A scalogram (wavelet time-scale view) of one vibration snapshot from a rotating machine is shown. What is the most likely rotor condition (normal, misalignment, unbalance, looseness)?
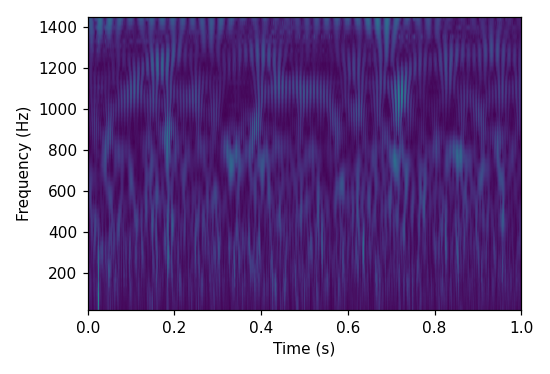
Answer: looseness